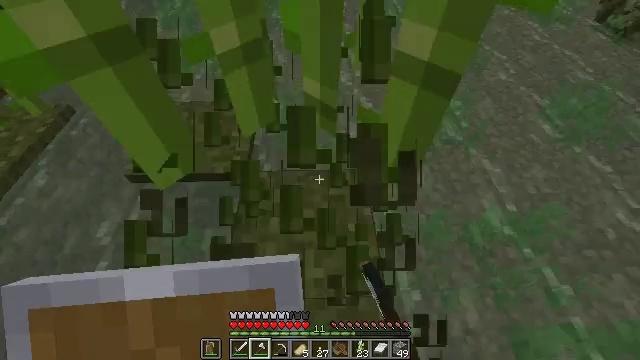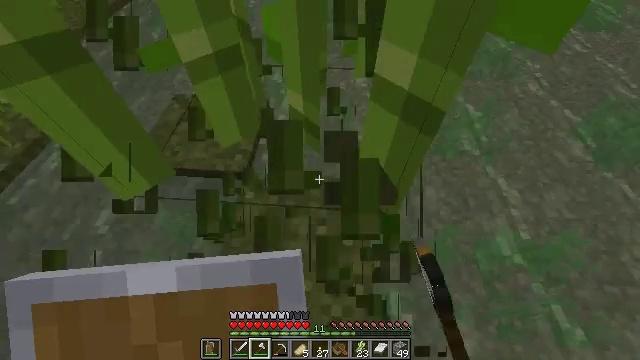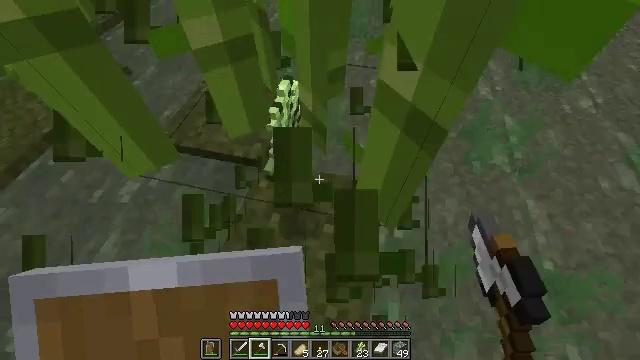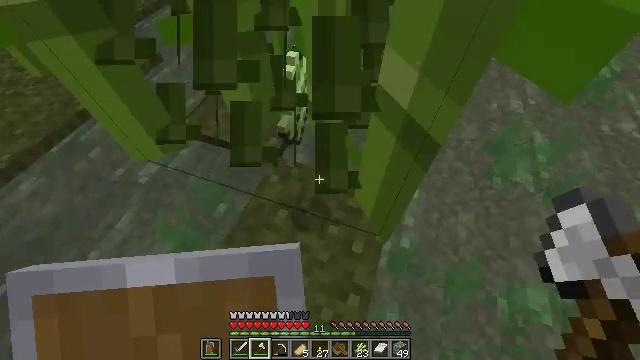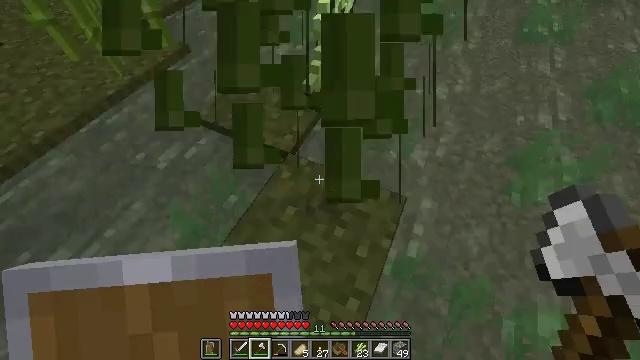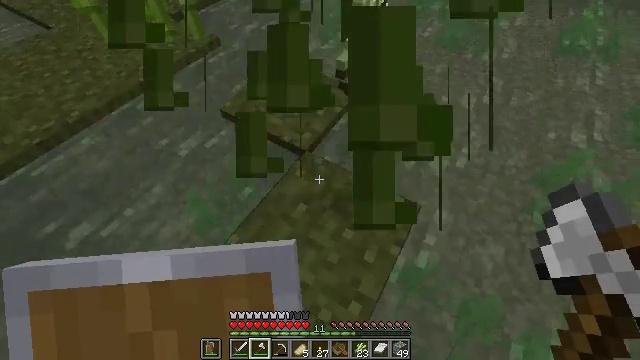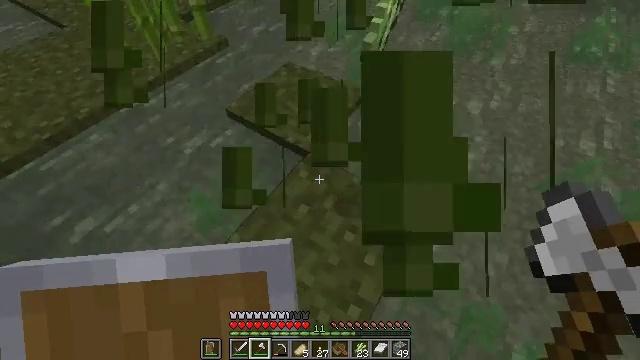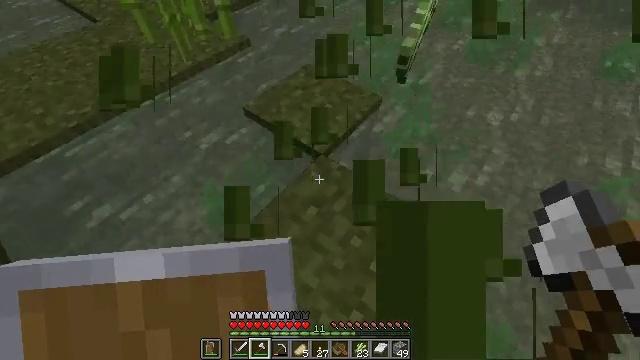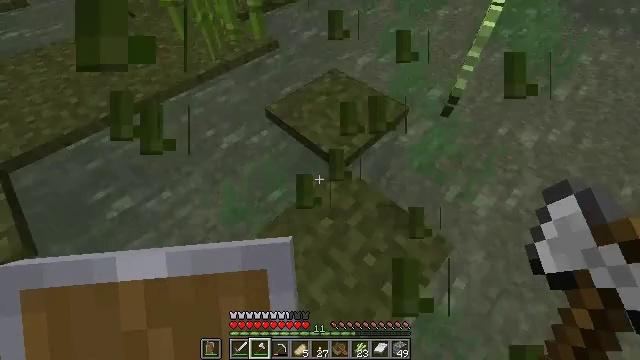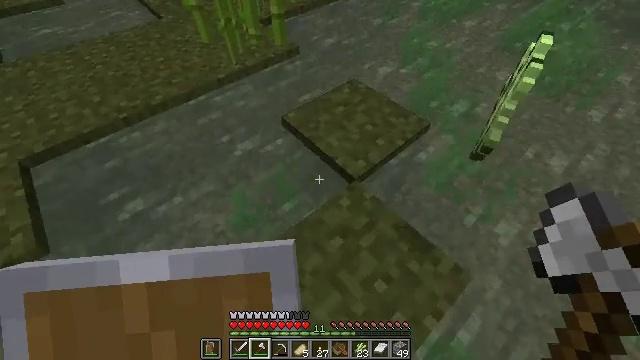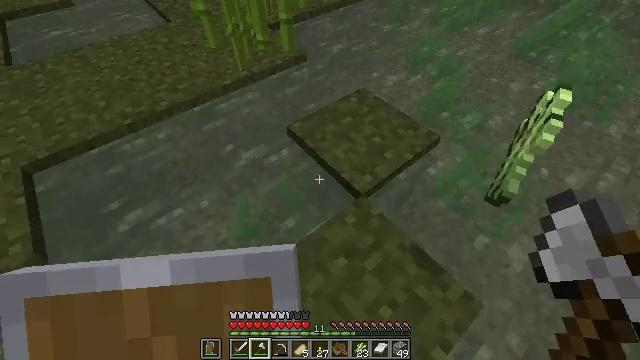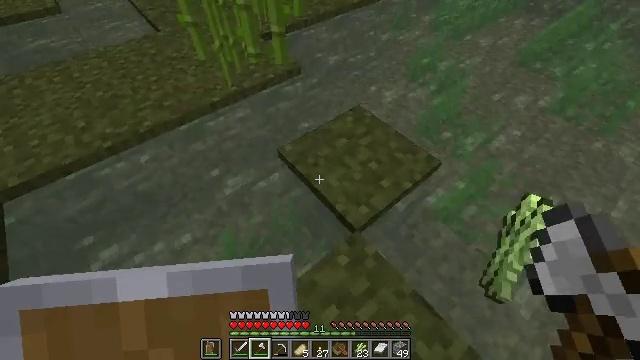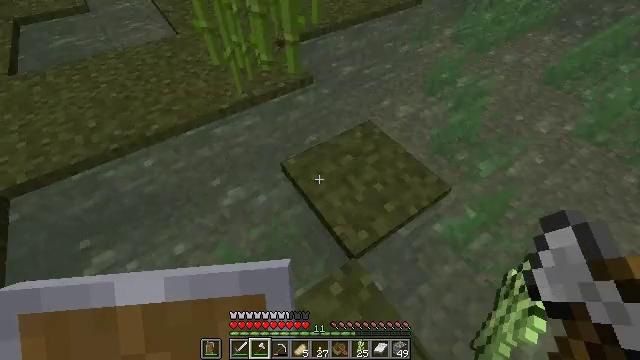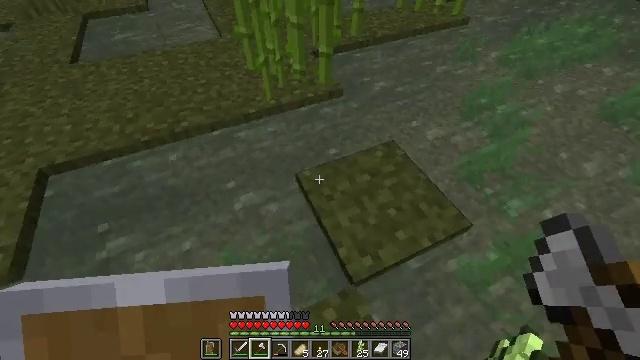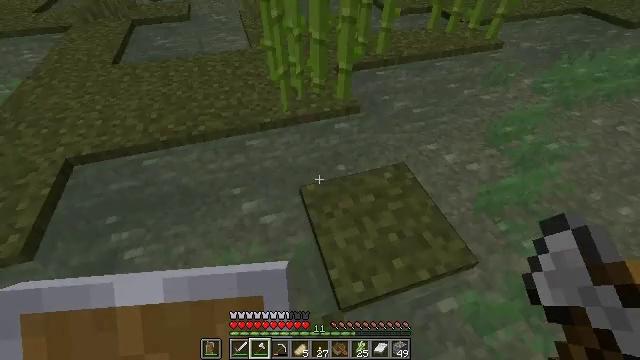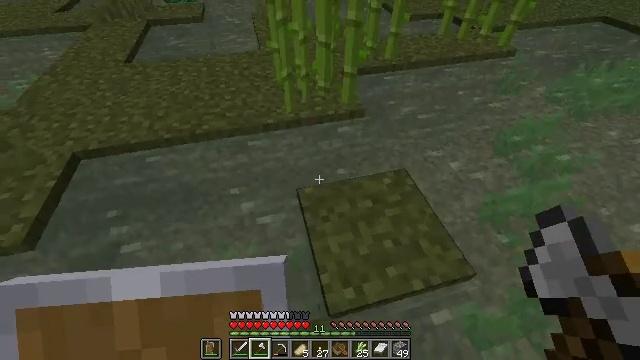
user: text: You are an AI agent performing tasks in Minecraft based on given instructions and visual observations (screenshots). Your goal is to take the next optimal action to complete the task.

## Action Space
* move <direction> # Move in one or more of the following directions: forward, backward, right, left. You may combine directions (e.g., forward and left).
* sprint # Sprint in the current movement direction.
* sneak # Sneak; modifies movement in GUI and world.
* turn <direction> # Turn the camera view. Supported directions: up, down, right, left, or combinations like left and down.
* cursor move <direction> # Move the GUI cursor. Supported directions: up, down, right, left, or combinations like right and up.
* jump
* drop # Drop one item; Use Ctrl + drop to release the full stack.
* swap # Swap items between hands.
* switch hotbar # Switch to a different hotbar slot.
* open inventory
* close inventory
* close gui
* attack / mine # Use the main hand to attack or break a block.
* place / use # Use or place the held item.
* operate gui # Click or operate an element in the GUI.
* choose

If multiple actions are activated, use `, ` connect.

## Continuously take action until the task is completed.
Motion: motion action
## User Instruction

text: Gather sugar cane for crafting.
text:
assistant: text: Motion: turn left and down
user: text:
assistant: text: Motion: turn left and down
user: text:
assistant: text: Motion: turn left
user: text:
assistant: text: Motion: turn left
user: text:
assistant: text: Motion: turn left
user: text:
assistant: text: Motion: turn left
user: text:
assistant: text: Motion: turn left
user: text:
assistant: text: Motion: move forward, turn left
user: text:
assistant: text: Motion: move forward, turn left
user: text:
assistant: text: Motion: move forward, turn left
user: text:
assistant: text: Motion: move forward and move right
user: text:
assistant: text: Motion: move forward and move right, turn left
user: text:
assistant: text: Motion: move right, turn left and up
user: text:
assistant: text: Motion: turn left and up
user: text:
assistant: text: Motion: turn left
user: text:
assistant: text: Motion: no_op
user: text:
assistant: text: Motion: no_op
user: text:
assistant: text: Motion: no_op
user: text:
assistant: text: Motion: turn right and down
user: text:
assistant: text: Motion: turn right and down
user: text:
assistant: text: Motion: turn right and down
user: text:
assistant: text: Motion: turn right and down
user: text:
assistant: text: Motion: no_op
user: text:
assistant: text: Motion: no_op
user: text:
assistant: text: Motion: turn left and up
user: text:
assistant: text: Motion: turn left and up
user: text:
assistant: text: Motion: turn left and up
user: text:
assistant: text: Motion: turn left and up
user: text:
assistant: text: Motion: turn left and up
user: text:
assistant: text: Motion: turn left and up